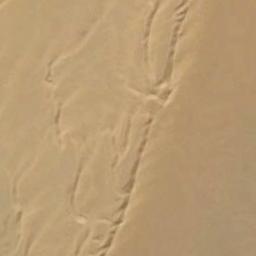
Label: desert